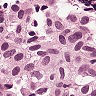
Metastatic tissue present: yes